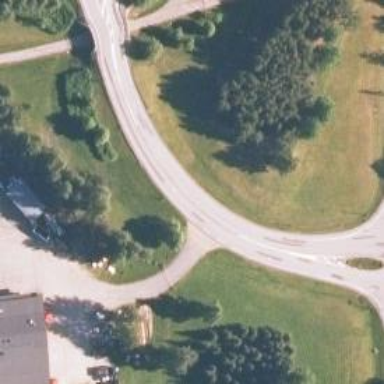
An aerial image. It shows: Asphalt trunk link road.